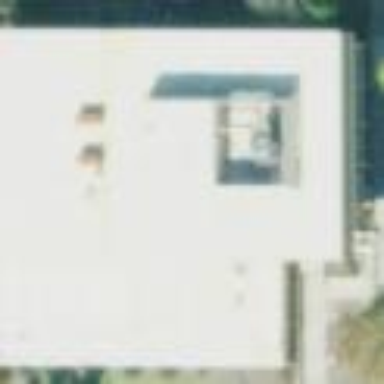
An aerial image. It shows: Building that serves as library.